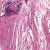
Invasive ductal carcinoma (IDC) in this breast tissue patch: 0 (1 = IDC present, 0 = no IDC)